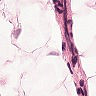
Metastatic tissue present: no